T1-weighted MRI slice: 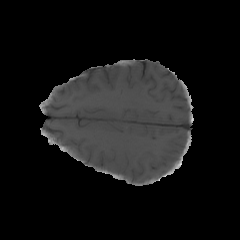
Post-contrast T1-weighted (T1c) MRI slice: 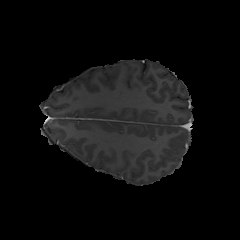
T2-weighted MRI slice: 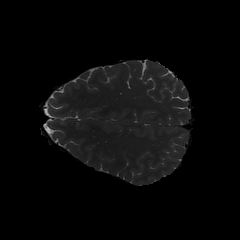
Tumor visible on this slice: no